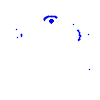
Particle: pion